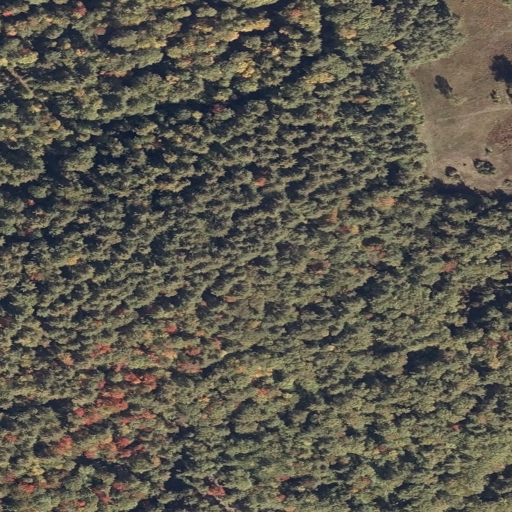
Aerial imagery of mountain in Maine named Robinson Hill containing mixed forest, evergreen forest, and deciduous forest